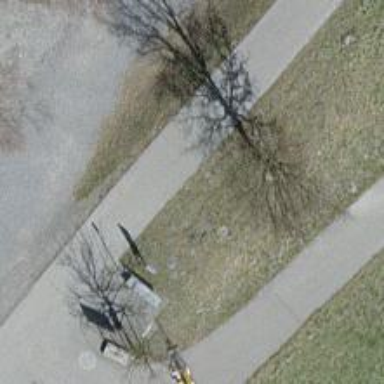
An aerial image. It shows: Bicycle repair station.